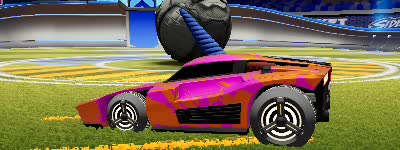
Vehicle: breakout